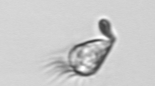
Label: Paratontonia_gracillima